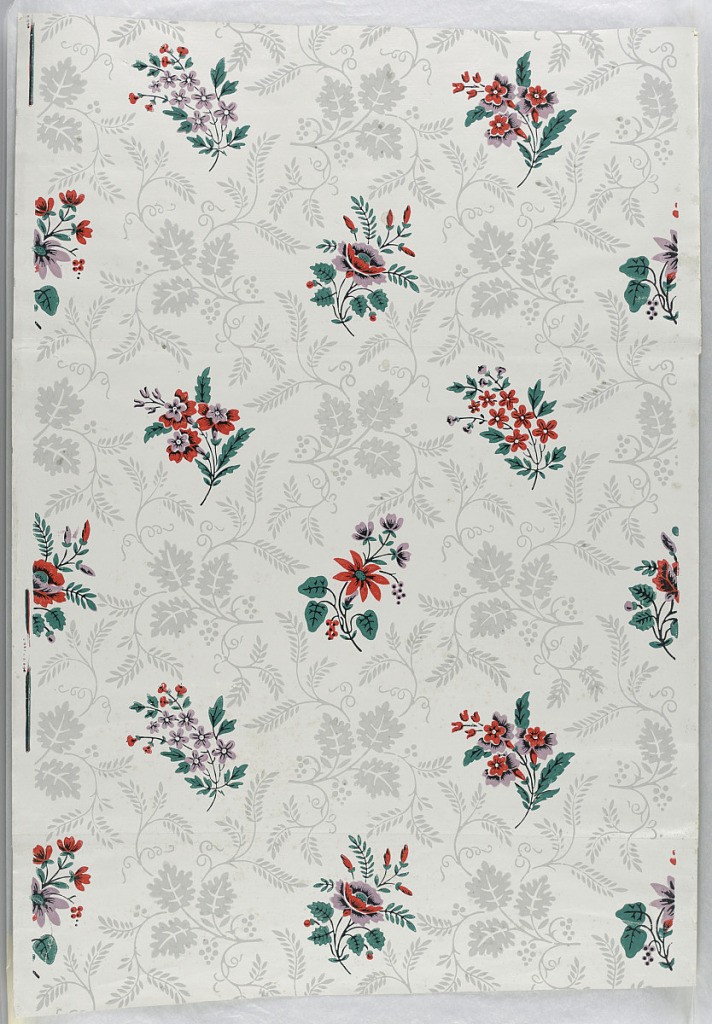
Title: Sidewall
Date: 1810–25
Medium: Block-printed on handmade paper, satin ground
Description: Four sprig clusters. Each features red and lavender flowers on black stem with green foliage. Surrounding these sprigs, a subordinate pattern of flat gray trailing foliage on light gray ground that has a slight gloss finish.